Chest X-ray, PA view. Patient: 51 years old, sex F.
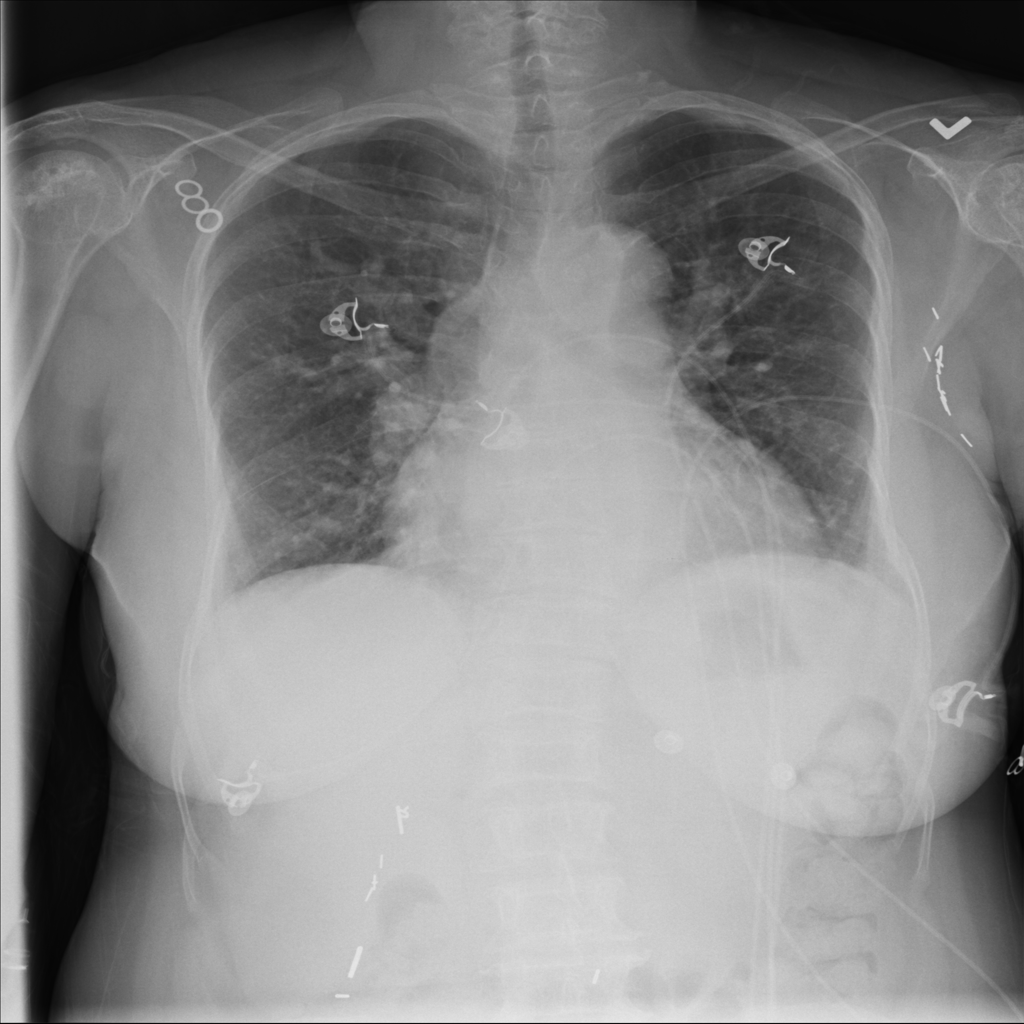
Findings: No Finding